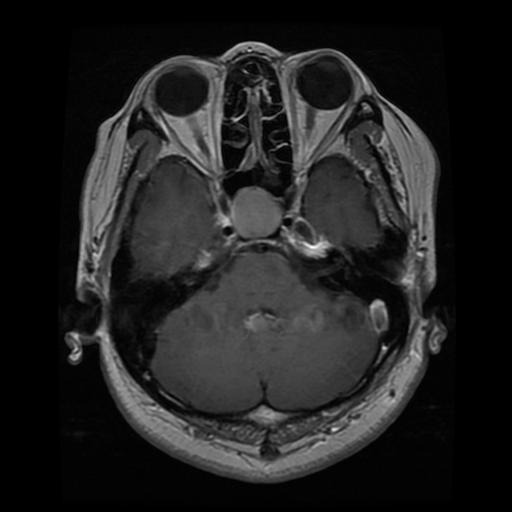
Label: pituitary